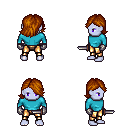
a pixel art fantasy rpg character, male body template, dark elf, purple skin, teal long-sleeve shirt, gold greaves, brunette swoop hairstyle, metal gloves, dagger, four views (front, back, left, right), 2x2 character sprite sheet, small pixel art, hard edges, no anti-aliasing